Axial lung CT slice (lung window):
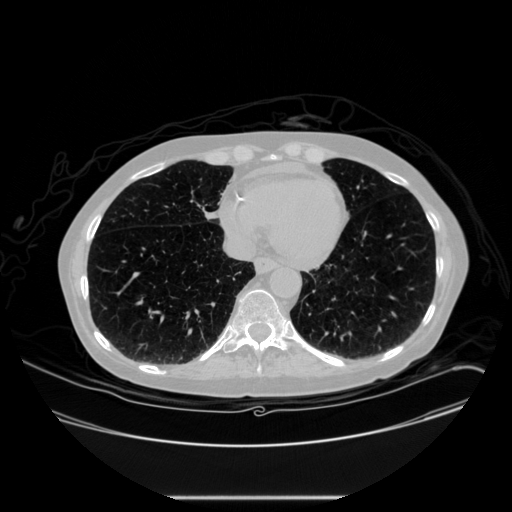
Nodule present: no